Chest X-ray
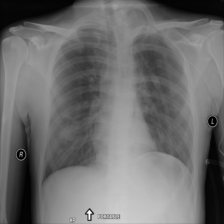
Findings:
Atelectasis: negative
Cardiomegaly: negative
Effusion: negative
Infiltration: negative
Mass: negative
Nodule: negative
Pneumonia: negative
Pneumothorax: negative
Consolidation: positive
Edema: negative
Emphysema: negative
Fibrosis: negative
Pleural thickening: negative
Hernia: negative